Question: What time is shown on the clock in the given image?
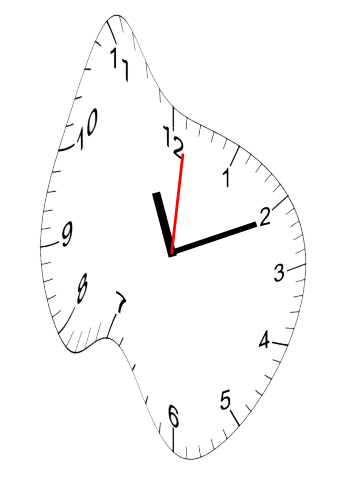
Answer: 11:11:01